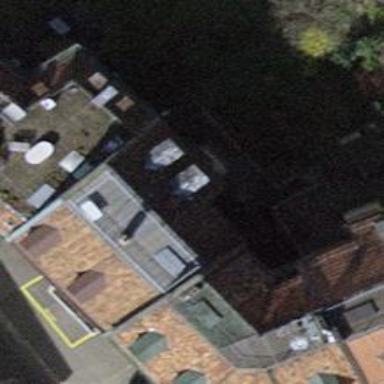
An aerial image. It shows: Apartment building with double saltbox roof shape.